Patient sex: M
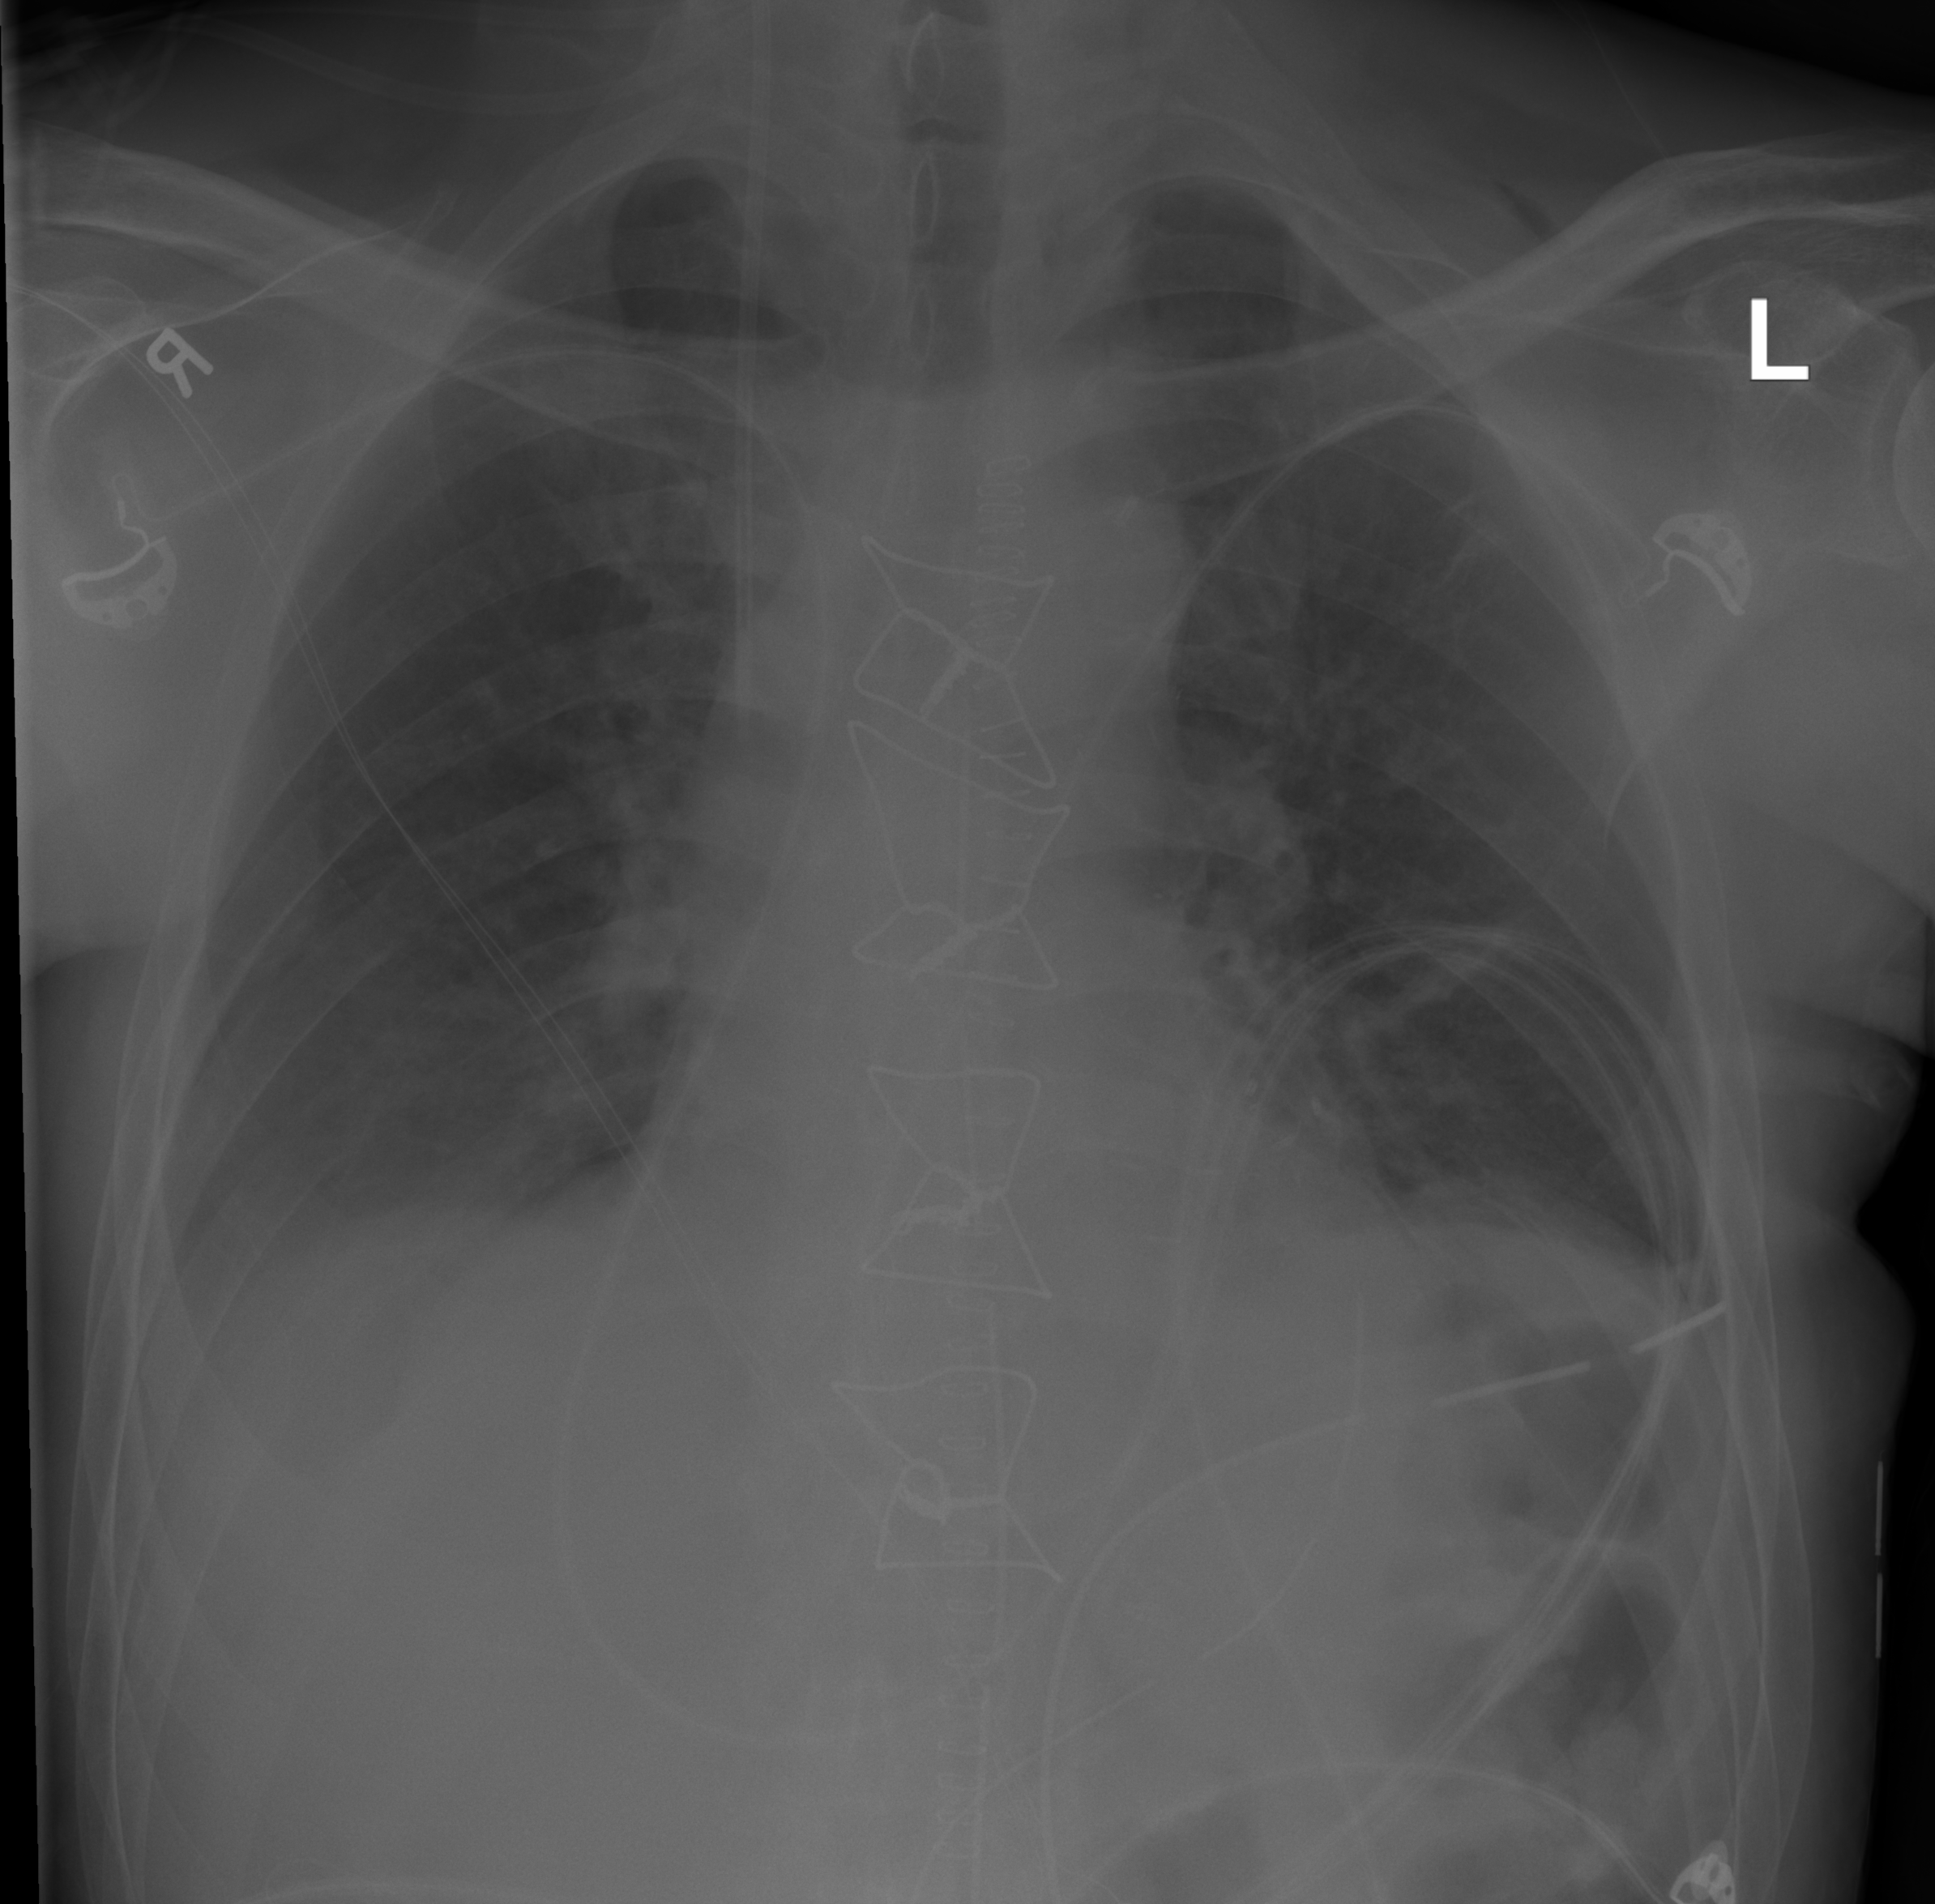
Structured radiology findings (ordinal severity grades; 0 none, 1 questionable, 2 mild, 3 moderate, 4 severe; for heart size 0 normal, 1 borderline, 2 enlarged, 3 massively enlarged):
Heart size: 0
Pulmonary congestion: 2
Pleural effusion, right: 2
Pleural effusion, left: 2
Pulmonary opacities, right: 0
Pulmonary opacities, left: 0
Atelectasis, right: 2
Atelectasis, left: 2